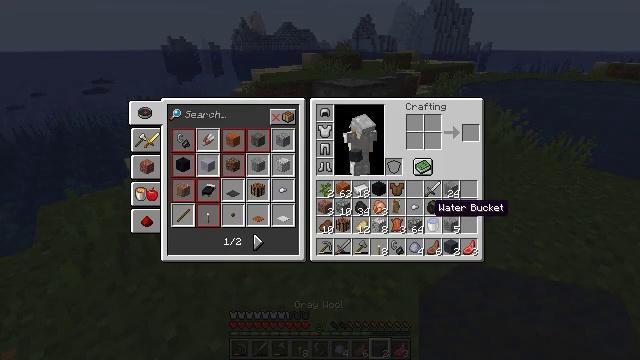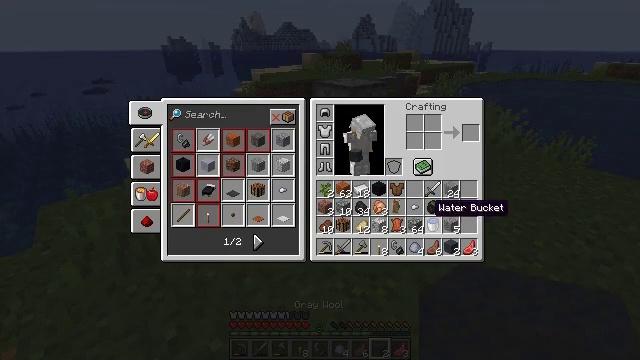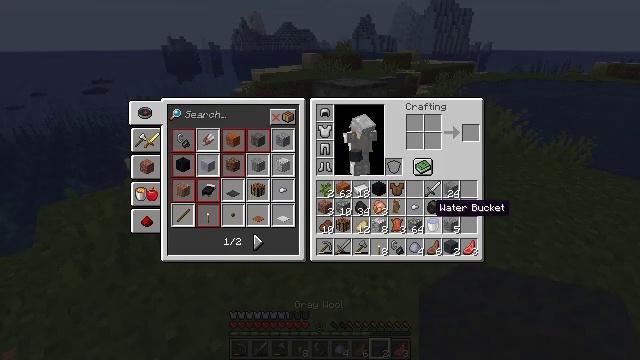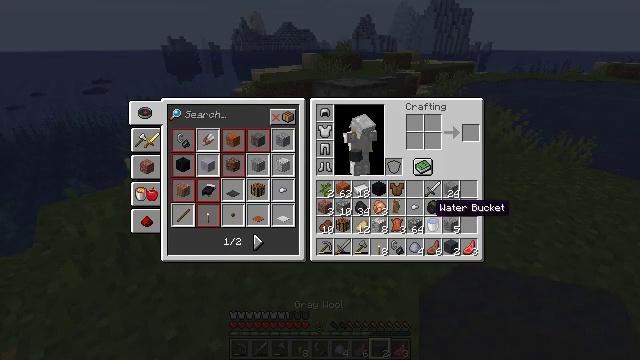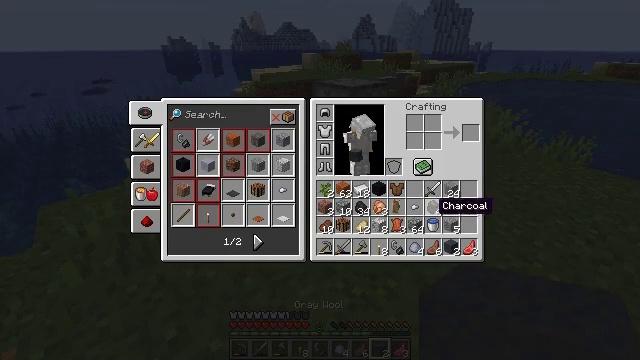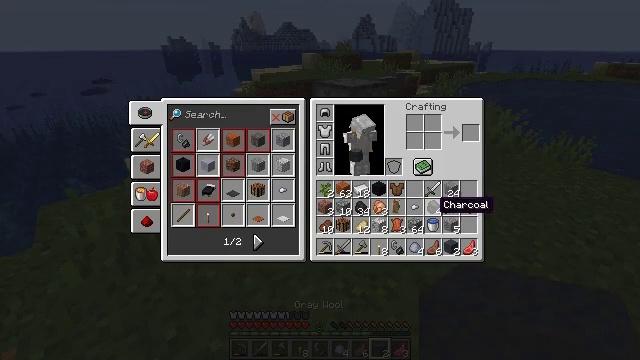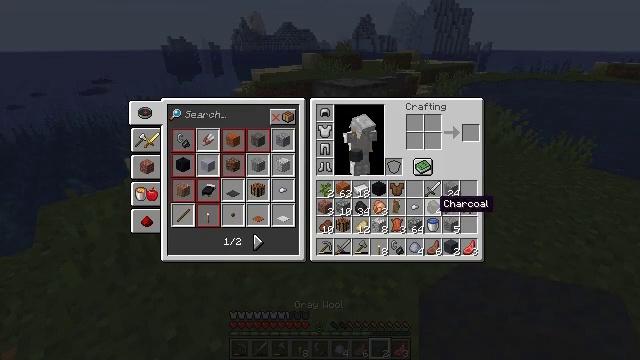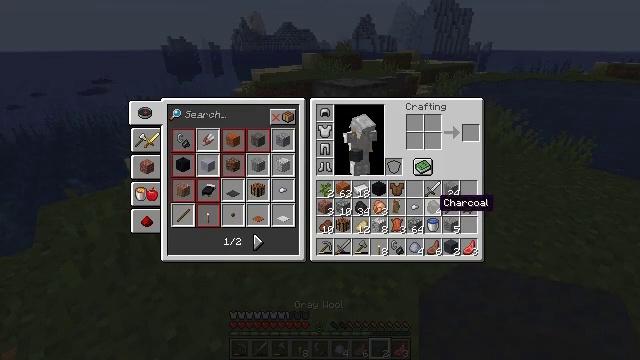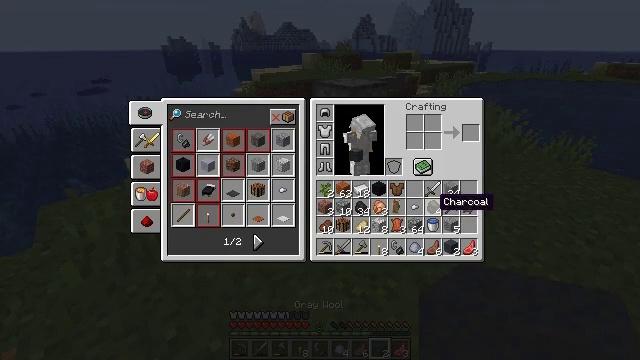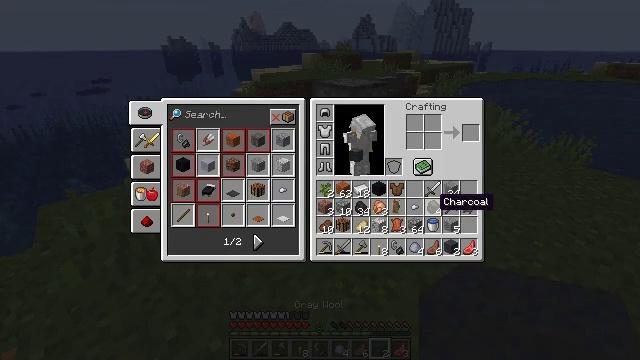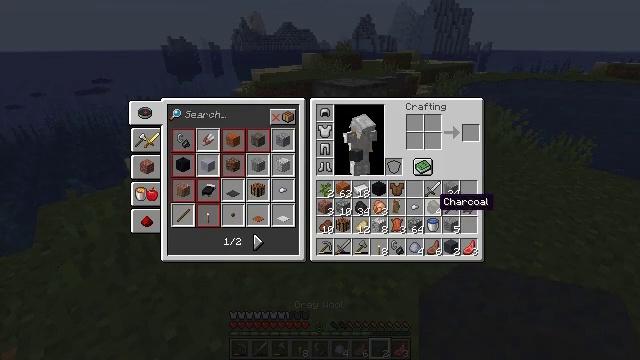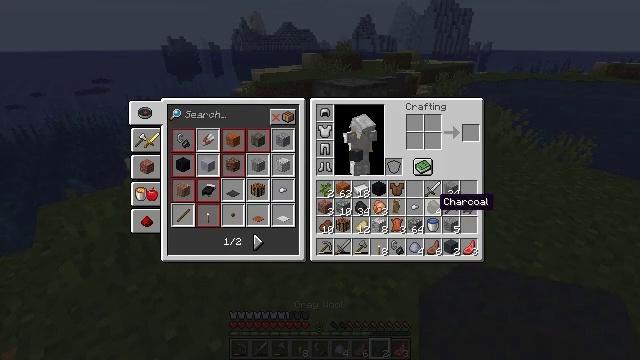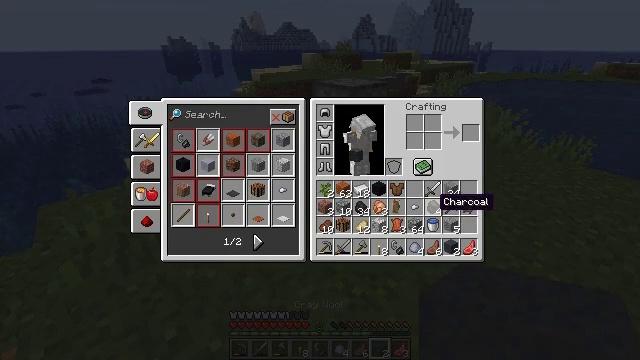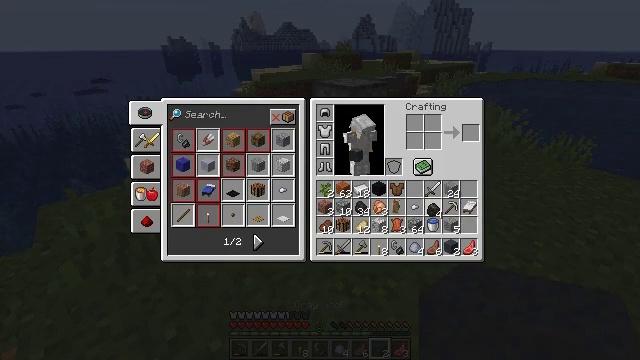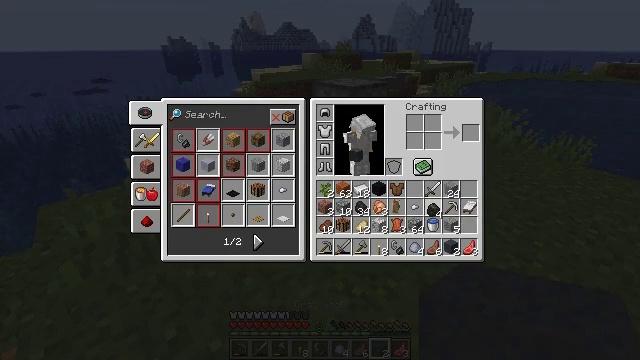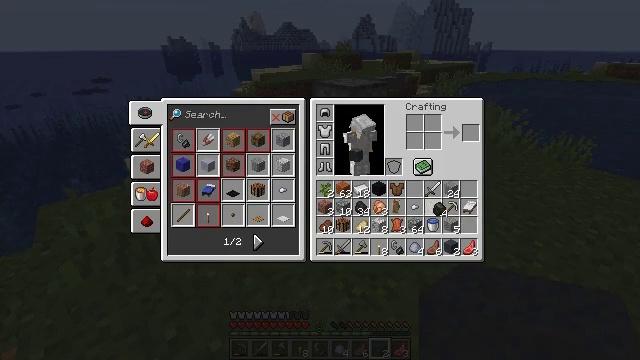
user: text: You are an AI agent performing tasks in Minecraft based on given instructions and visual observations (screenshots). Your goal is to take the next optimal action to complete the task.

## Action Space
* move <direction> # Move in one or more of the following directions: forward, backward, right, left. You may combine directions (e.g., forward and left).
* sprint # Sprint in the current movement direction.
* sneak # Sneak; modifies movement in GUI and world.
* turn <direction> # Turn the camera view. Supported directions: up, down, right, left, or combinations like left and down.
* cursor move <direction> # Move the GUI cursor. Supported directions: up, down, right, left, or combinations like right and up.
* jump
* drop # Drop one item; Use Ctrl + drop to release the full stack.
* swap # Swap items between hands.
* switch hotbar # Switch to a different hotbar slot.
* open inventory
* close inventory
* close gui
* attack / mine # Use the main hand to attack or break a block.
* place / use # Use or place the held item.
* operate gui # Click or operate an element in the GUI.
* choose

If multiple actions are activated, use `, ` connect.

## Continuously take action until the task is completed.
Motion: motion action
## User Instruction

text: Remove a piece of charcoal from the inventory.
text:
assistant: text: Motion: no_op
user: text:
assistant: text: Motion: no_op
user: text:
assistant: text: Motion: no_op
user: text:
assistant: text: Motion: no_op
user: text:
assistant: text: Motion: no_op
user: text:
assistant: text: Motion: no_op
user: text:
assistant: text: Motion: no_op
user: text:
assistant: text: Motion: no_op
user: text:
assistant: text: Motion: no_op
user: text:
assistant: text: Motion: no_op
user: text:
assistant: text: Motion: no_op
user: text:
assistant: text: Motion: no_op
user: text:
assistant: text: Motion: operate gui
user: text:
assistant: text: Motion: operate gui
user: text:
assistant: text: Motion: operate gui
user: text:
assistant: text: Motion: cursor move right and up
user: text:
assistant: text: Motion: cursor move right and up
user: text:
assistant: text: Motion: cursor move right
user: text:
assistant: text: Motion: no_op
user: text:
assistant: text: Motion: no_op
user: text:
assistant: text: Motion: operate gui
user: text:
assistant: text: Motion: operate gui
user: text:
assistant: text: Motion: operate gui
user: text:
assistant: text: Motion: no_op
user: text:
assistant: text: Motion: no_op
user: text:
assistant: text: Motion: no_op
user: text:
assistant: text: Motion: no_op
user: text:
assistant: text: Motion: cursor move left and down
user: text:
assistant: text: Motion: no_op